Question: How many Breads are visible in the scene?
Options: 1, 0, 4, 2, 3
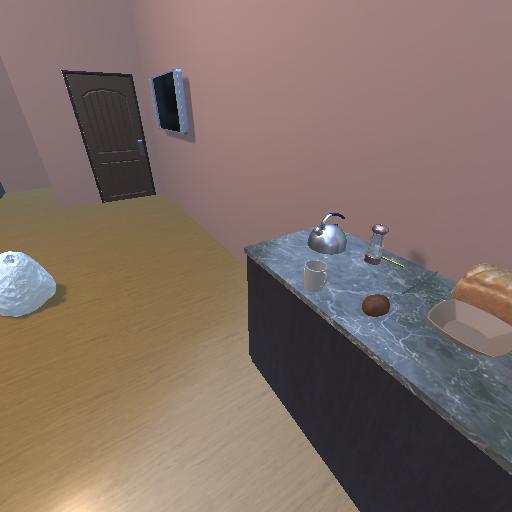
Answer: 1